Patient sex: M
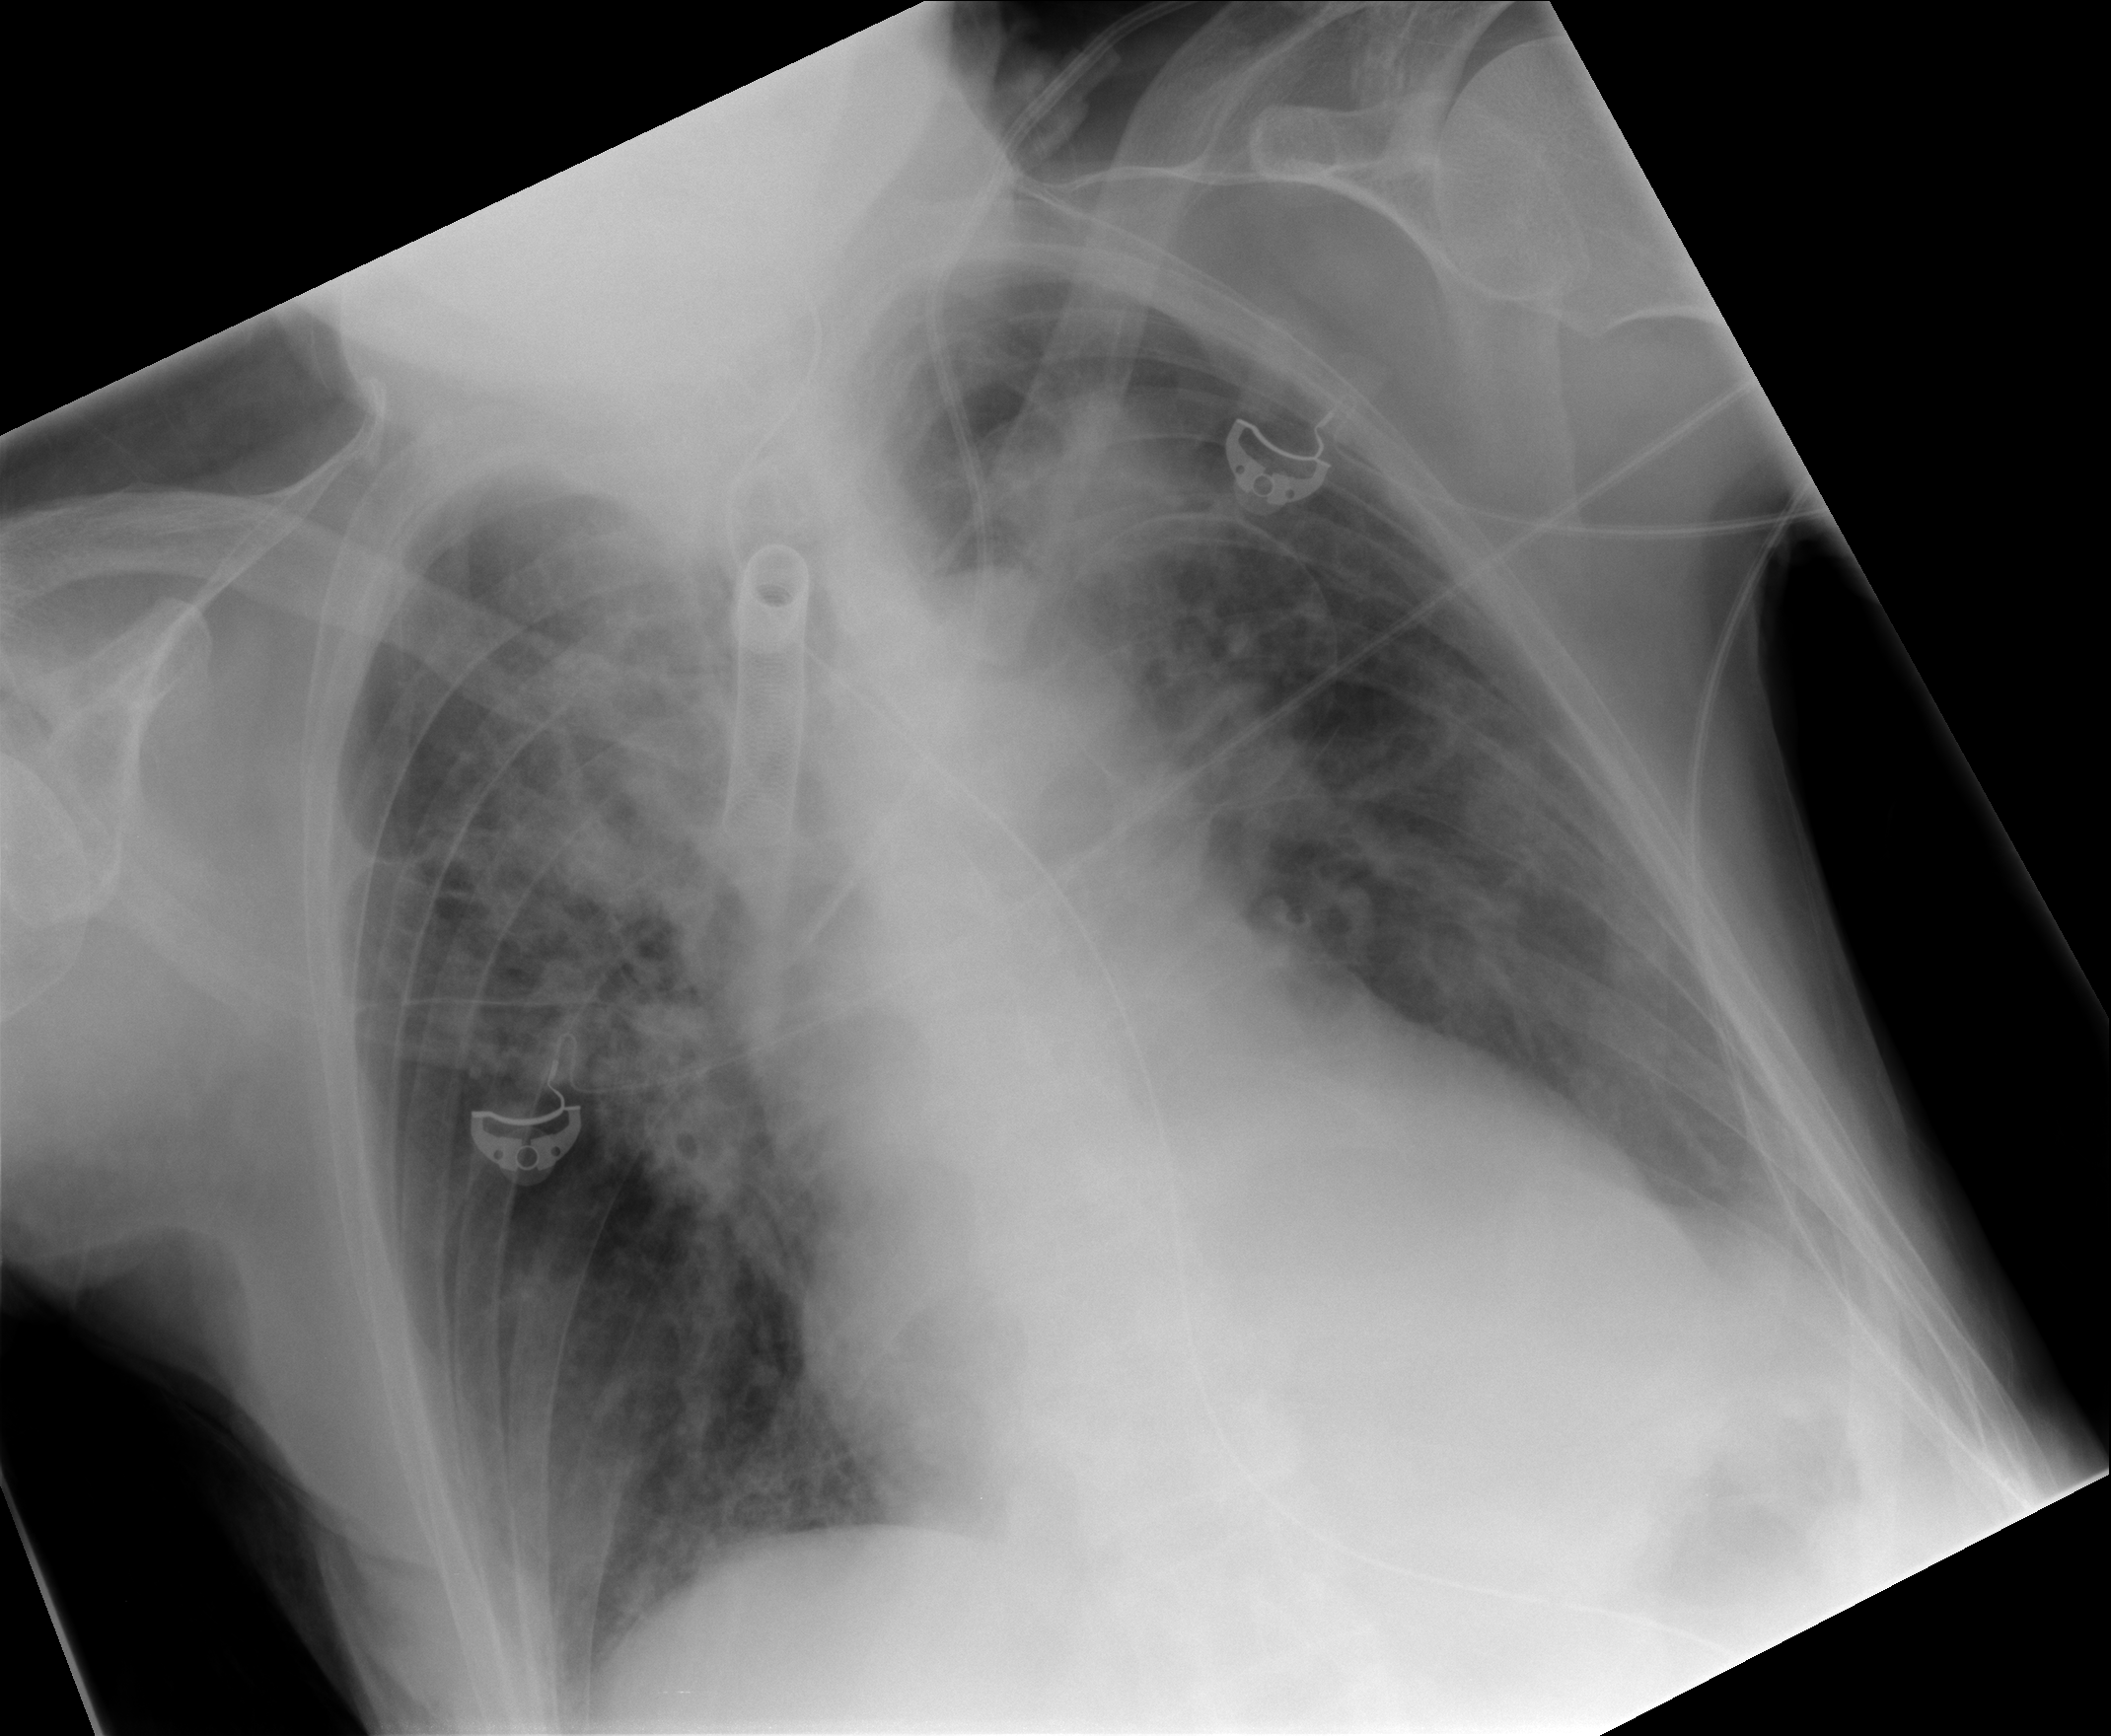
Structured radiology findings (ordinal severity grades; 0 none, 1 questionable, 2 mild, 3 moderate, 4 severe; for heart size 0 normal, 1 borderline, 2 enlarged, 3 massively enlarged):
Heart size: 2
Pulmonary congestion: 3
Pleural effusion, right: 0
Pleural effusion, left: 2
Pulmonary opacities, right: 4
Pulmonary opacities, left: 4
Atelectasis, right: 3
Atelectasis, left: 3